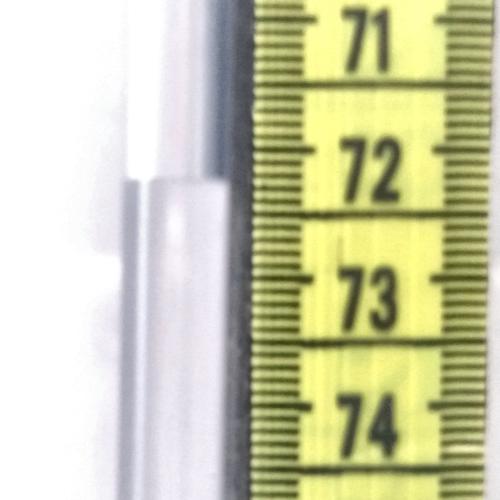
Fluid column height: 72.3 cm